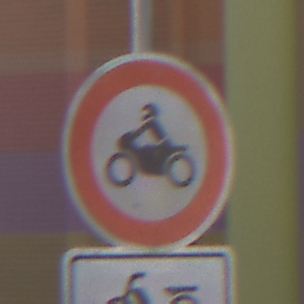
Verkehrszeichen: VerbotKraftraeder
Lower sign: EinspurigeFahrzeugeFrei2
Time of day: MorningAfternoon
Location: Outdoor (Special)
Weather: PartlyCloudy
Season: NotSpecified
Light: Natural